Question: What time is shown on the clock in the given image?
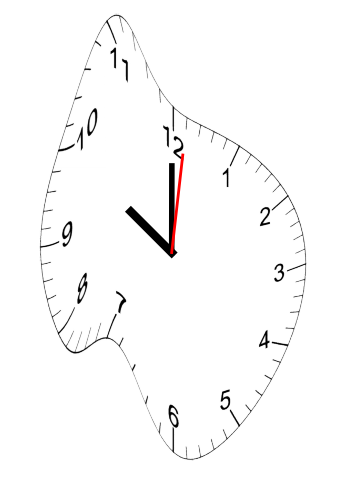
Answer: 10:00:01